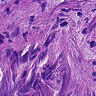
Metastatic tissue present: yes